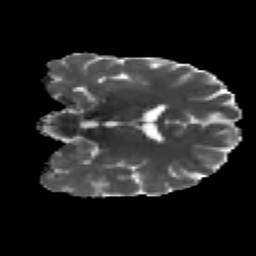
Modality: MD
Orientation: coronal
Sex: male
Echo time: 0.114 s